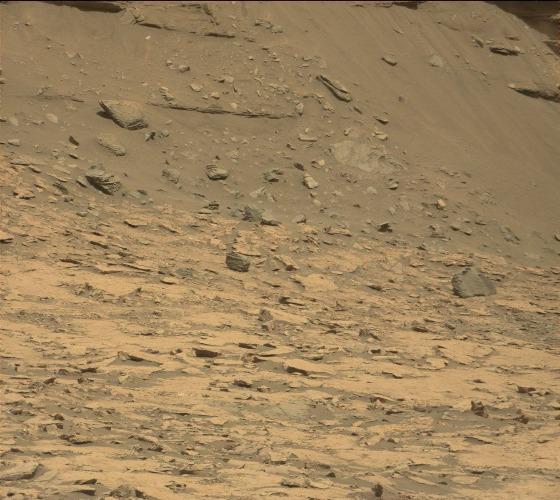
Terrain classes present: Bedrock, Gravel / Sand / Soil, Rock, Shadow